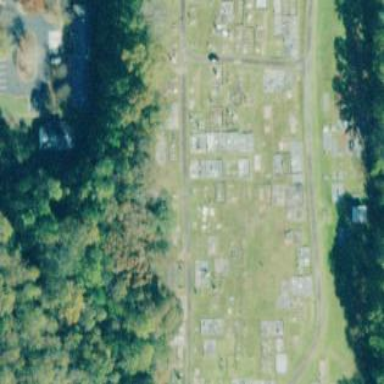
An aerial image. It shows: Cemetery.